Aerial crown-view tile of a tropical tree (Barro Colorado Island, Panama), acquired 20250512:
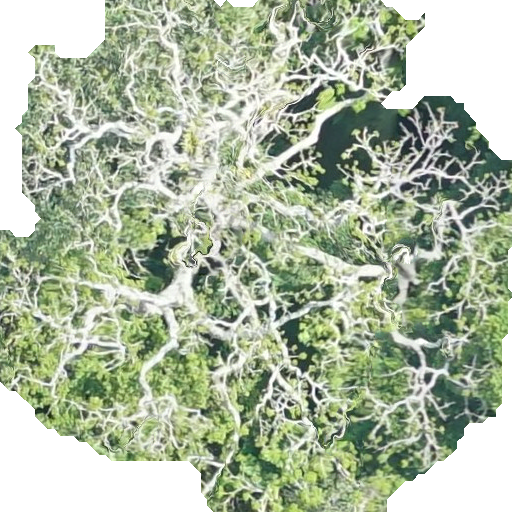
Species: Ceiba pentandra
GBIF accepted scientific name: Ceiba pentandra
Crown area: 335.701 m²